Field crop: tomato
Growth stage: 2
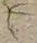
Species: cyperus